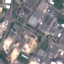
Land use / land cover class: Industrial